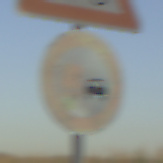
Verkehrszeichen: UeberholverbotKraftfahrzeuge
Zusatzzeichen oben: RadverkehrRechts
Umgebung: Outdoor, RoadRail
Tageszeit: SunriseSunset
Wetter: Clear
Licht: Natural
Jahreszeit: NotSpecified
Kontrast: HighContrast